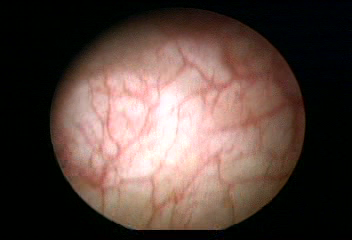
Modality: WLC
Class: Normal mucosa
Bladder cancer association: No